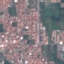
Land use / land cover class: Residential